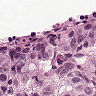
Metastatic tissue present: yes